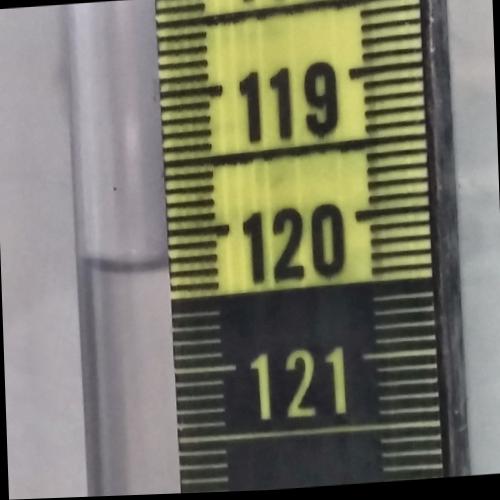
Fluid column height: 120.2 cm